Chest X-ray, PA view. Patient: 60 years old, sex M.
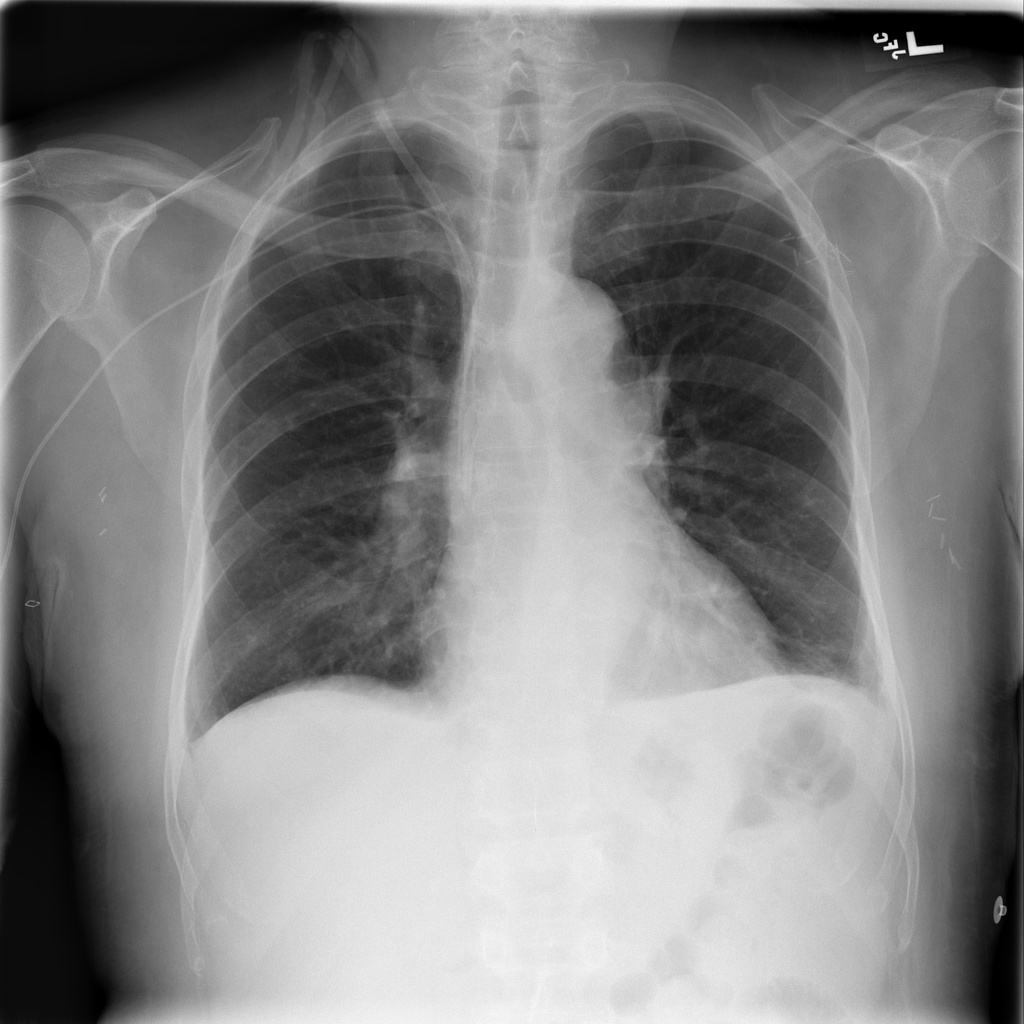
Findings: No Finding